Question: I would like to implement a very simple CORS scenario. Here's my server written in node.js/express:
'''
var express = require('express');
var morgan = require('morgan');
var bodyParser = require('body-parser');
var methodOverride = require('method-override');
var app = express();
var router = express.Router();
router.use(function(req, res, next) {
res.header('Access-Control-Allow-Origin', '*');
res.header('Access-Control-Allow-Headers', 'X-Test-Header');
next();
});
router.get('/', function(req, res, next) {
console.log('Request arrived');
res.json({data: 'hello'});
next();
});
app.set('port', process.env.PORT || 3000);
app.use(morgan('dev'));
app.use(bodyParser.json());
app.use(bodyParser.urlencoded({ extended: true }));
app.use(methodOverride());
app.use('/', router);
app.listen(app.get('port'), function(){
console.log('Express is up on ' + app.get('port'));
});
'''
To complement this I have a very simple AngularJS file as well:
'''
var app = angular.module('myapp', []);
app.controller('MyCtrl', function($scope, $http) {
var config = {
headers: {
'X-Test-Header': 'Test Header Data'
}
};
$scope.test = 'Hello World';
$scope.getData = function () {
console.log('clicked');
$http.get('http://localhost:3000/', config).
success(function (data, status) {
console.log('Status: ', status);
console.log('Data: ', data);
}).
error(function (data, status) {
console.log('Status: ', status);
console.log('Data: ', data || 'Request failed');
});
}
});
'''
The output in my console for the node/express app is simply:
'''
Express server listening on port 3000
OPTIONS / 200 4.767 ms - 3
Request arrived
GET / 200 2.572 ms - 16
'''
And in the browser's console I see: 'clicked'.
On the network tab I see that there were two request made once I have clicked the button - one OPTIONS that returned a 200 OK, and a GET method which is pending forever.

So my question is of course, why am I experiencing this behaviour? I tried digging and read quite a few articles and tried their suggestions but none of them worked.
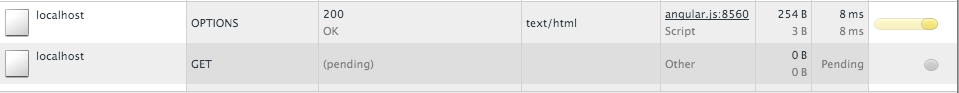
Answer: Interestingly enough the following has fixed the issue:
'''
router.all('/', function(req, res, next) {
console.log('Request arrived');
res.type('application/json');
res.json({datax: 'hello'});
next();
});
'''
notice the diff --> 'router.get('/')' vs 'router.all('/')'. I'm a bit baffled why this is happening though.
Here's a much better code that I put together, now that I understand this a bit more ...
'''
app.route('/')
.options(function (req, res, next) {
res.status(200).end();
next();
})
.get(function (req, res) {
res.json({data: 'hello'});
});
'''
And here's a quick writeup about my findings: <URL>